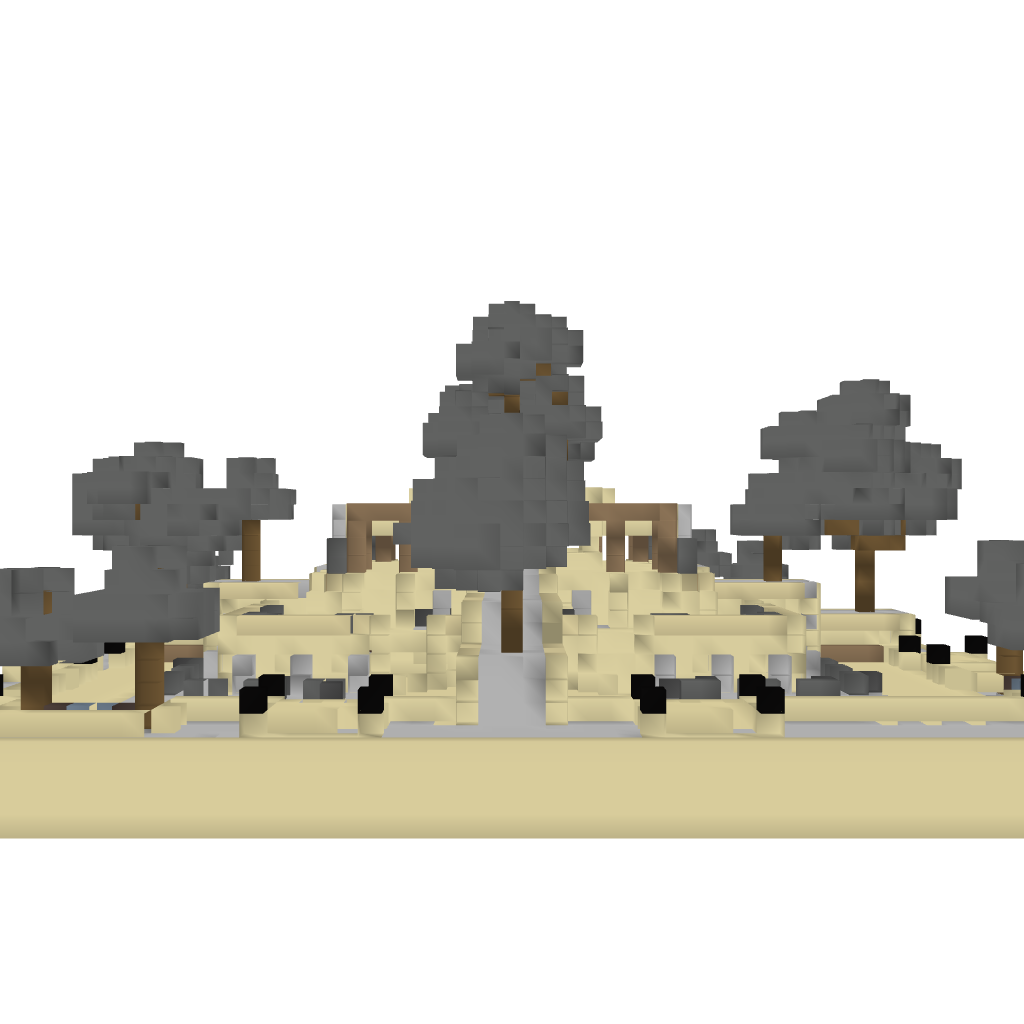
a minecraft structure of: Desert Temple